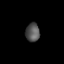
Tissue: lung
Cell type: T cells
Senescence score: 0.2408
Nuclear area (px): 255
Mean DAPI intensity: 82.816